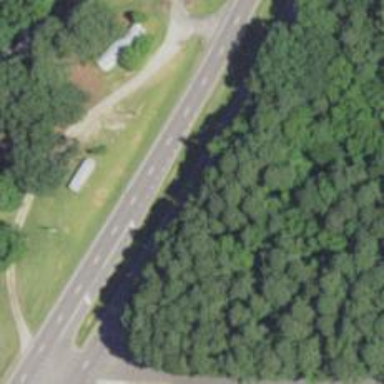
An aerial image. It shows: Trunk highway.